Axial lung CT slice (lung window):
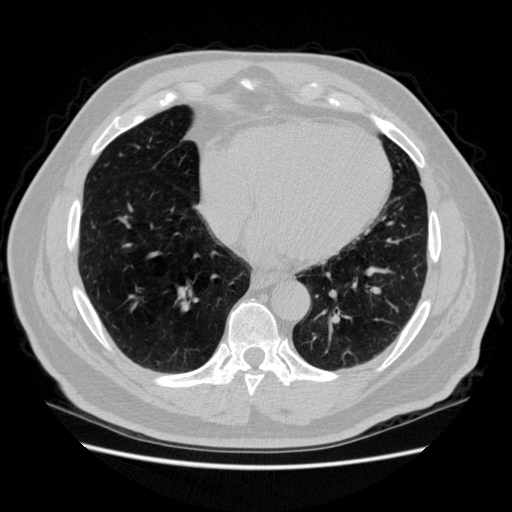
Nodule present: no